Field crop: tomato
Growth stage: 1
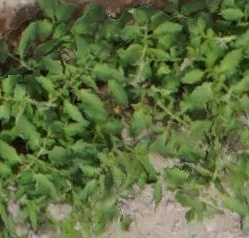
Species: tomato